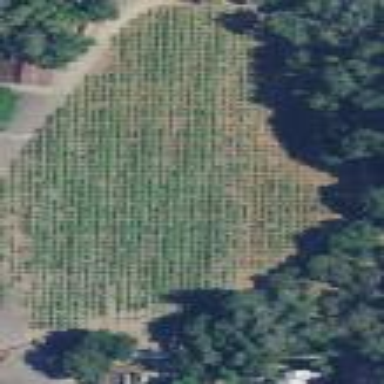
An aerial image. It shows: Vineyard growing wine grapes.